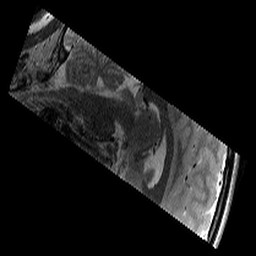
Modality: T2w
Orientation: sagittal
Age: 11
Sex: female
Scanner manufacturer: siemens
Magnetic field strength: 3 T
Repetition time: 8.46 s
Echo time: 0.067 s